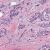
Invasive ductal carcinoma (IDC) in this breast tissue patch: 1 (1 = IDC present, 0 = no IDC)